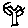
Label: tree